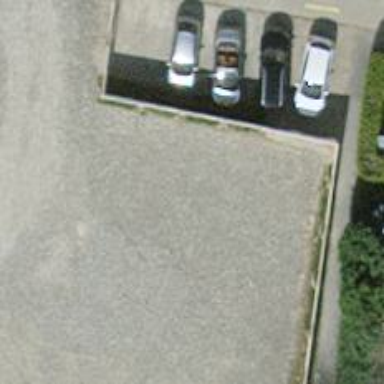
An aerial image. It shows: Parking area with surface.